Interaction volume radius: 10 \u00c5
Interaction volume height: 20 \u00c5
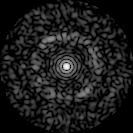
Disorder parameter: 0.8269